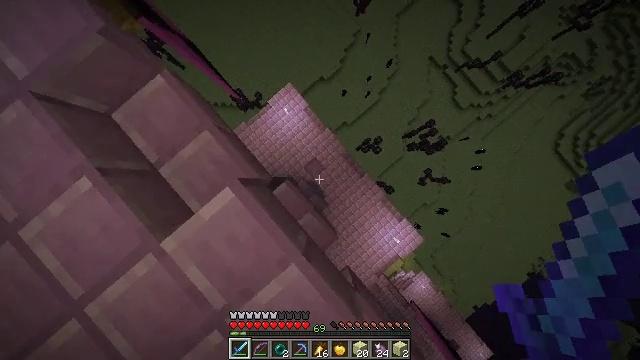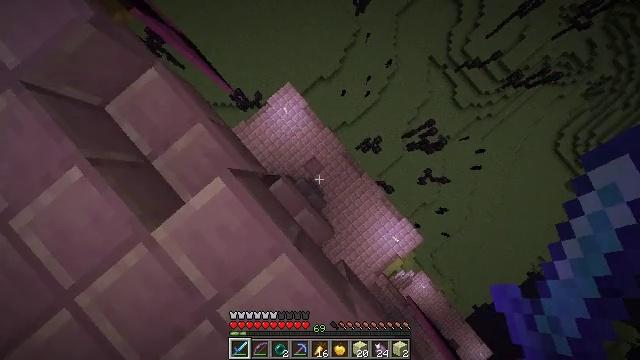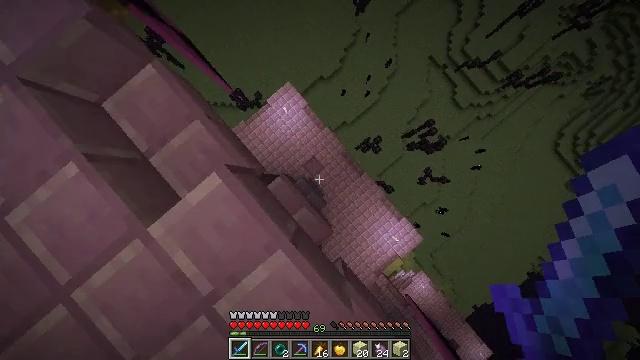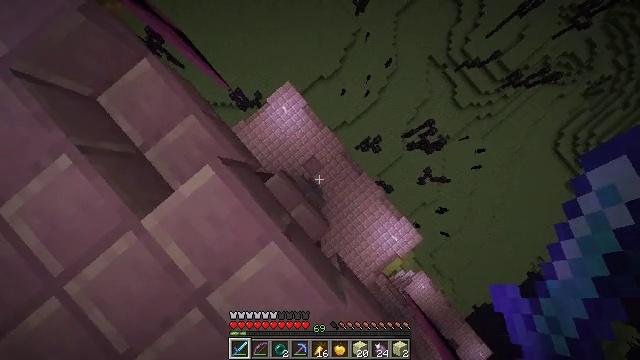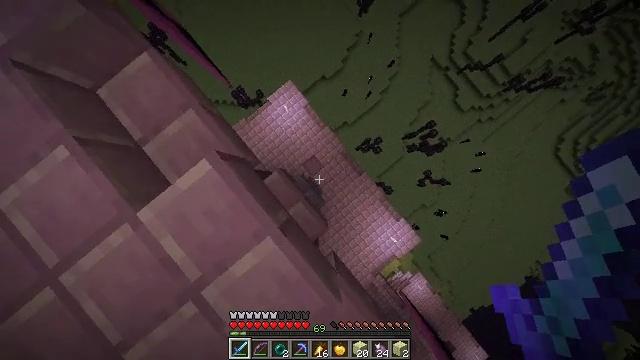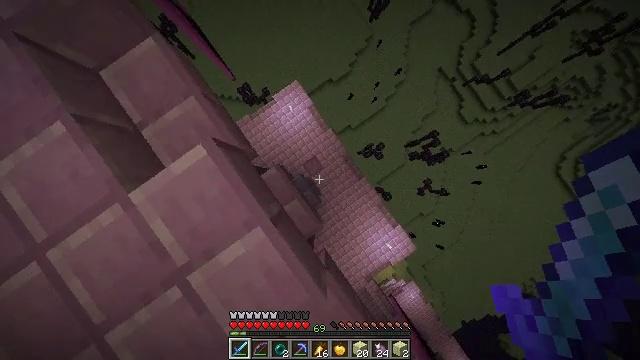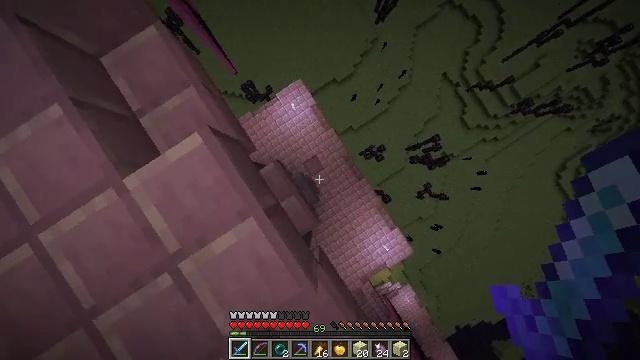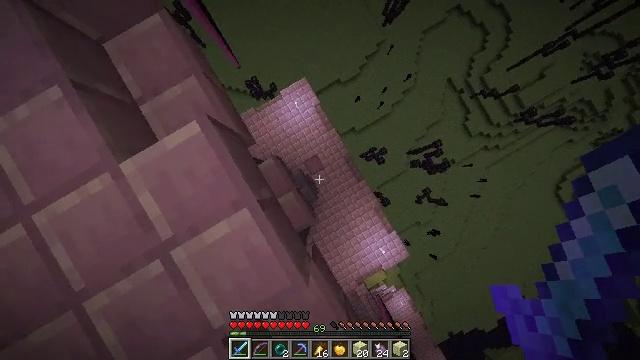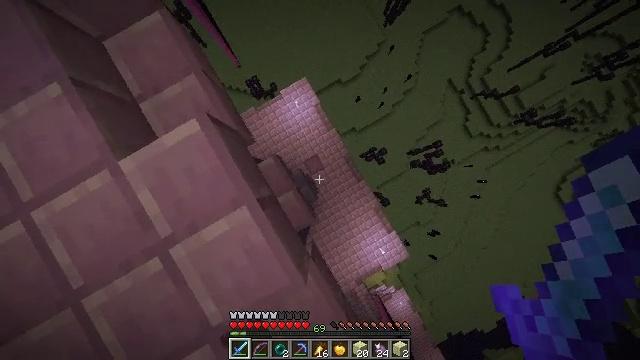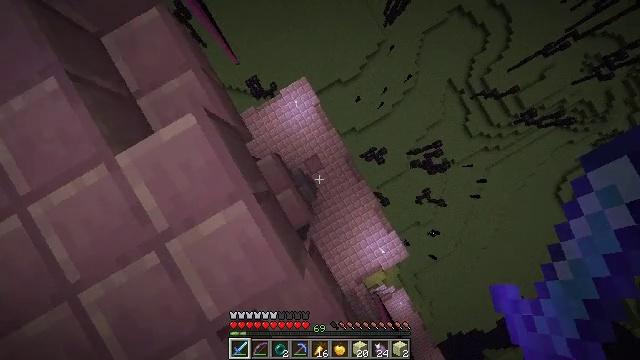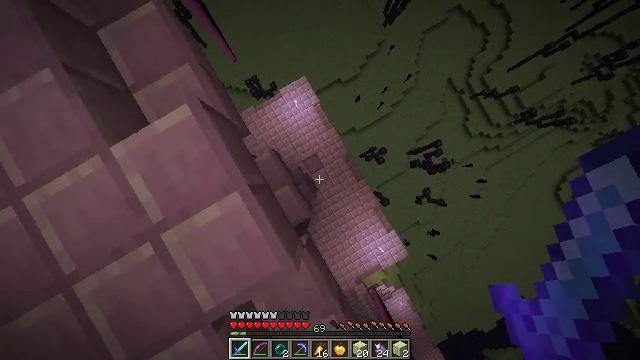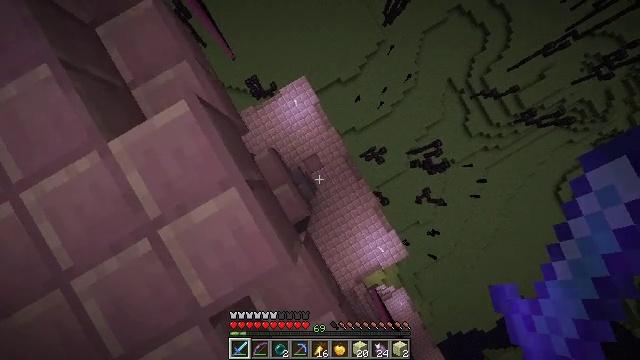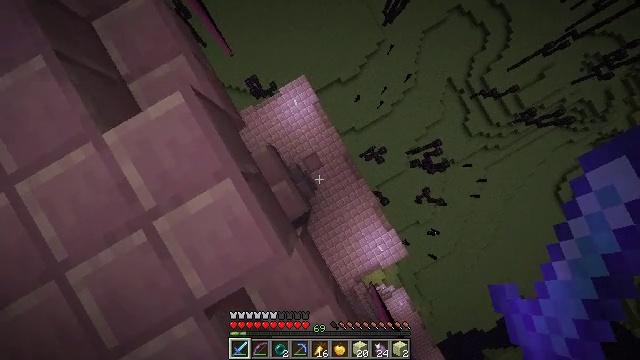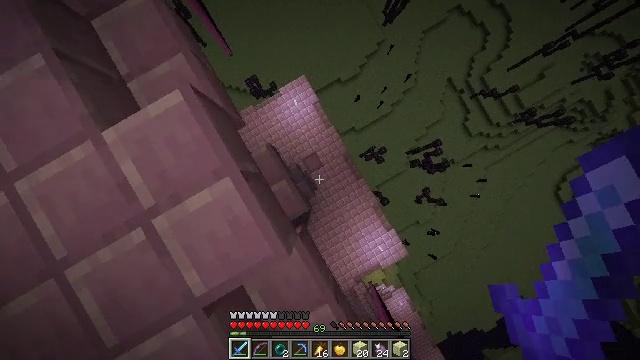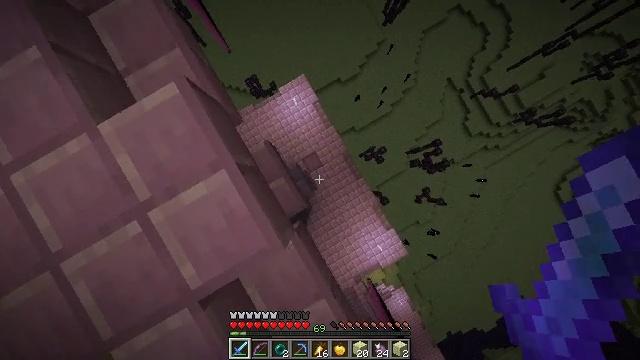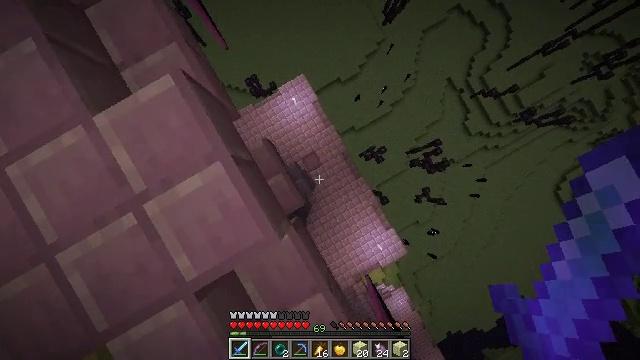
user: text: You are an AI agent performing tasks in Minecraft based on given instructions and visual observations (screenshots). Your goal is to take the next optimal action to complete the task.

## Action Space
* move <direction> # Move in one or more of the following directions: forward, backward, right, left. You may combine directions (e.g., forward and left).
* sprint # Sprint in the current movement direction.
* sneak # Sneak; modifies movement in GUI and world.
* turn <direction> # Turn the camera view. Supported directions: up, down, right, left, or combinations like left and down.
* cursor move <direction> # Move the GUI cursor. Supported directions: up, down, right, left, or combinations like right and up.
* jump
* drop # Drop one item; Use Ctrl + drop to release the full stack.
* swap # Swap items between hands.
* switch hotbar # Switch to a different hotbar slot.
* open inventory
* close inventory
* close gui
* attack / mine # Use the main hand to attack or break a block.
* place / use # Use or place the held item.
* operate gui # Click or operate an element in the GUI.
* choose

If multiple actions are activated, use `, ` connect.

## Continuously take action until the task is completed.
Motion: motion action
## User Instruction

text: Break the end rod from its place.
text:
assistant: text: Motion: move right, sneak
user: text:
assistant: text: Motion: move right, sneak
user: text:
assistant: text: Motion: move right, sneak
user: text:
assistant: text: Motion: move right, sneak, turn left
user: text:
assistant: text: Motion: move right, sneak, turn left
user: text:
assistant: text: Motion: move right, sneak, turn left
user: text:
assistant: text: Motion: move right, sneak, turn left
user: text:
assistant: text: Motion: move right, sneak
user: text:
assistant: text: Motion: move right, sneak
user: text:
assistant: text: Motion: move right, sneak
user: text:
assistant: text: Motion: move right, sneak
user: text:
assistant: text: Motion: move right, sneak
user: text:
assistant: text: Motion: move right, sneak
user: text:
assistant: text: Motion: move right, sneak
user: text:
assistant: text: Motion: move right, sneak
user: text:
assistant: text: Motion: move right, sneak
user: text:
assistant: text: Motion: move right, sneak
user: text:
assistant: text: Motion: move right, sneak
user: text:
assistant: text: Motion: move right, sneak
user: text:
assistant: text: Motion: move right, sneak
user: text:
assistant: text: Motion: move right, sneak
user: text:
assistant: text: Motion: move right, sneak
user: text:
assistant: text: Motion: move right, sneak
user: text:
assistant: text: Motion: move right, sneak
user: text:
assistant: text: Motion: move right, sneak
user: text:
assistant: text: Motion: move right, sneak
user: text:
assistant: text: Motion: move right, sneak
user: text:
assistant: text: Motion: move right, sneak
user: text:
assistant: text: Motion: move right, sneak, turn right
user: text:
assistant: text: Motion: move right, sneak, turn right and up